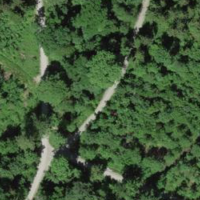
EUNIS habitat code: 44
Species observed at this site:
Prunus padus
Milvus migrans